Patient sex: M
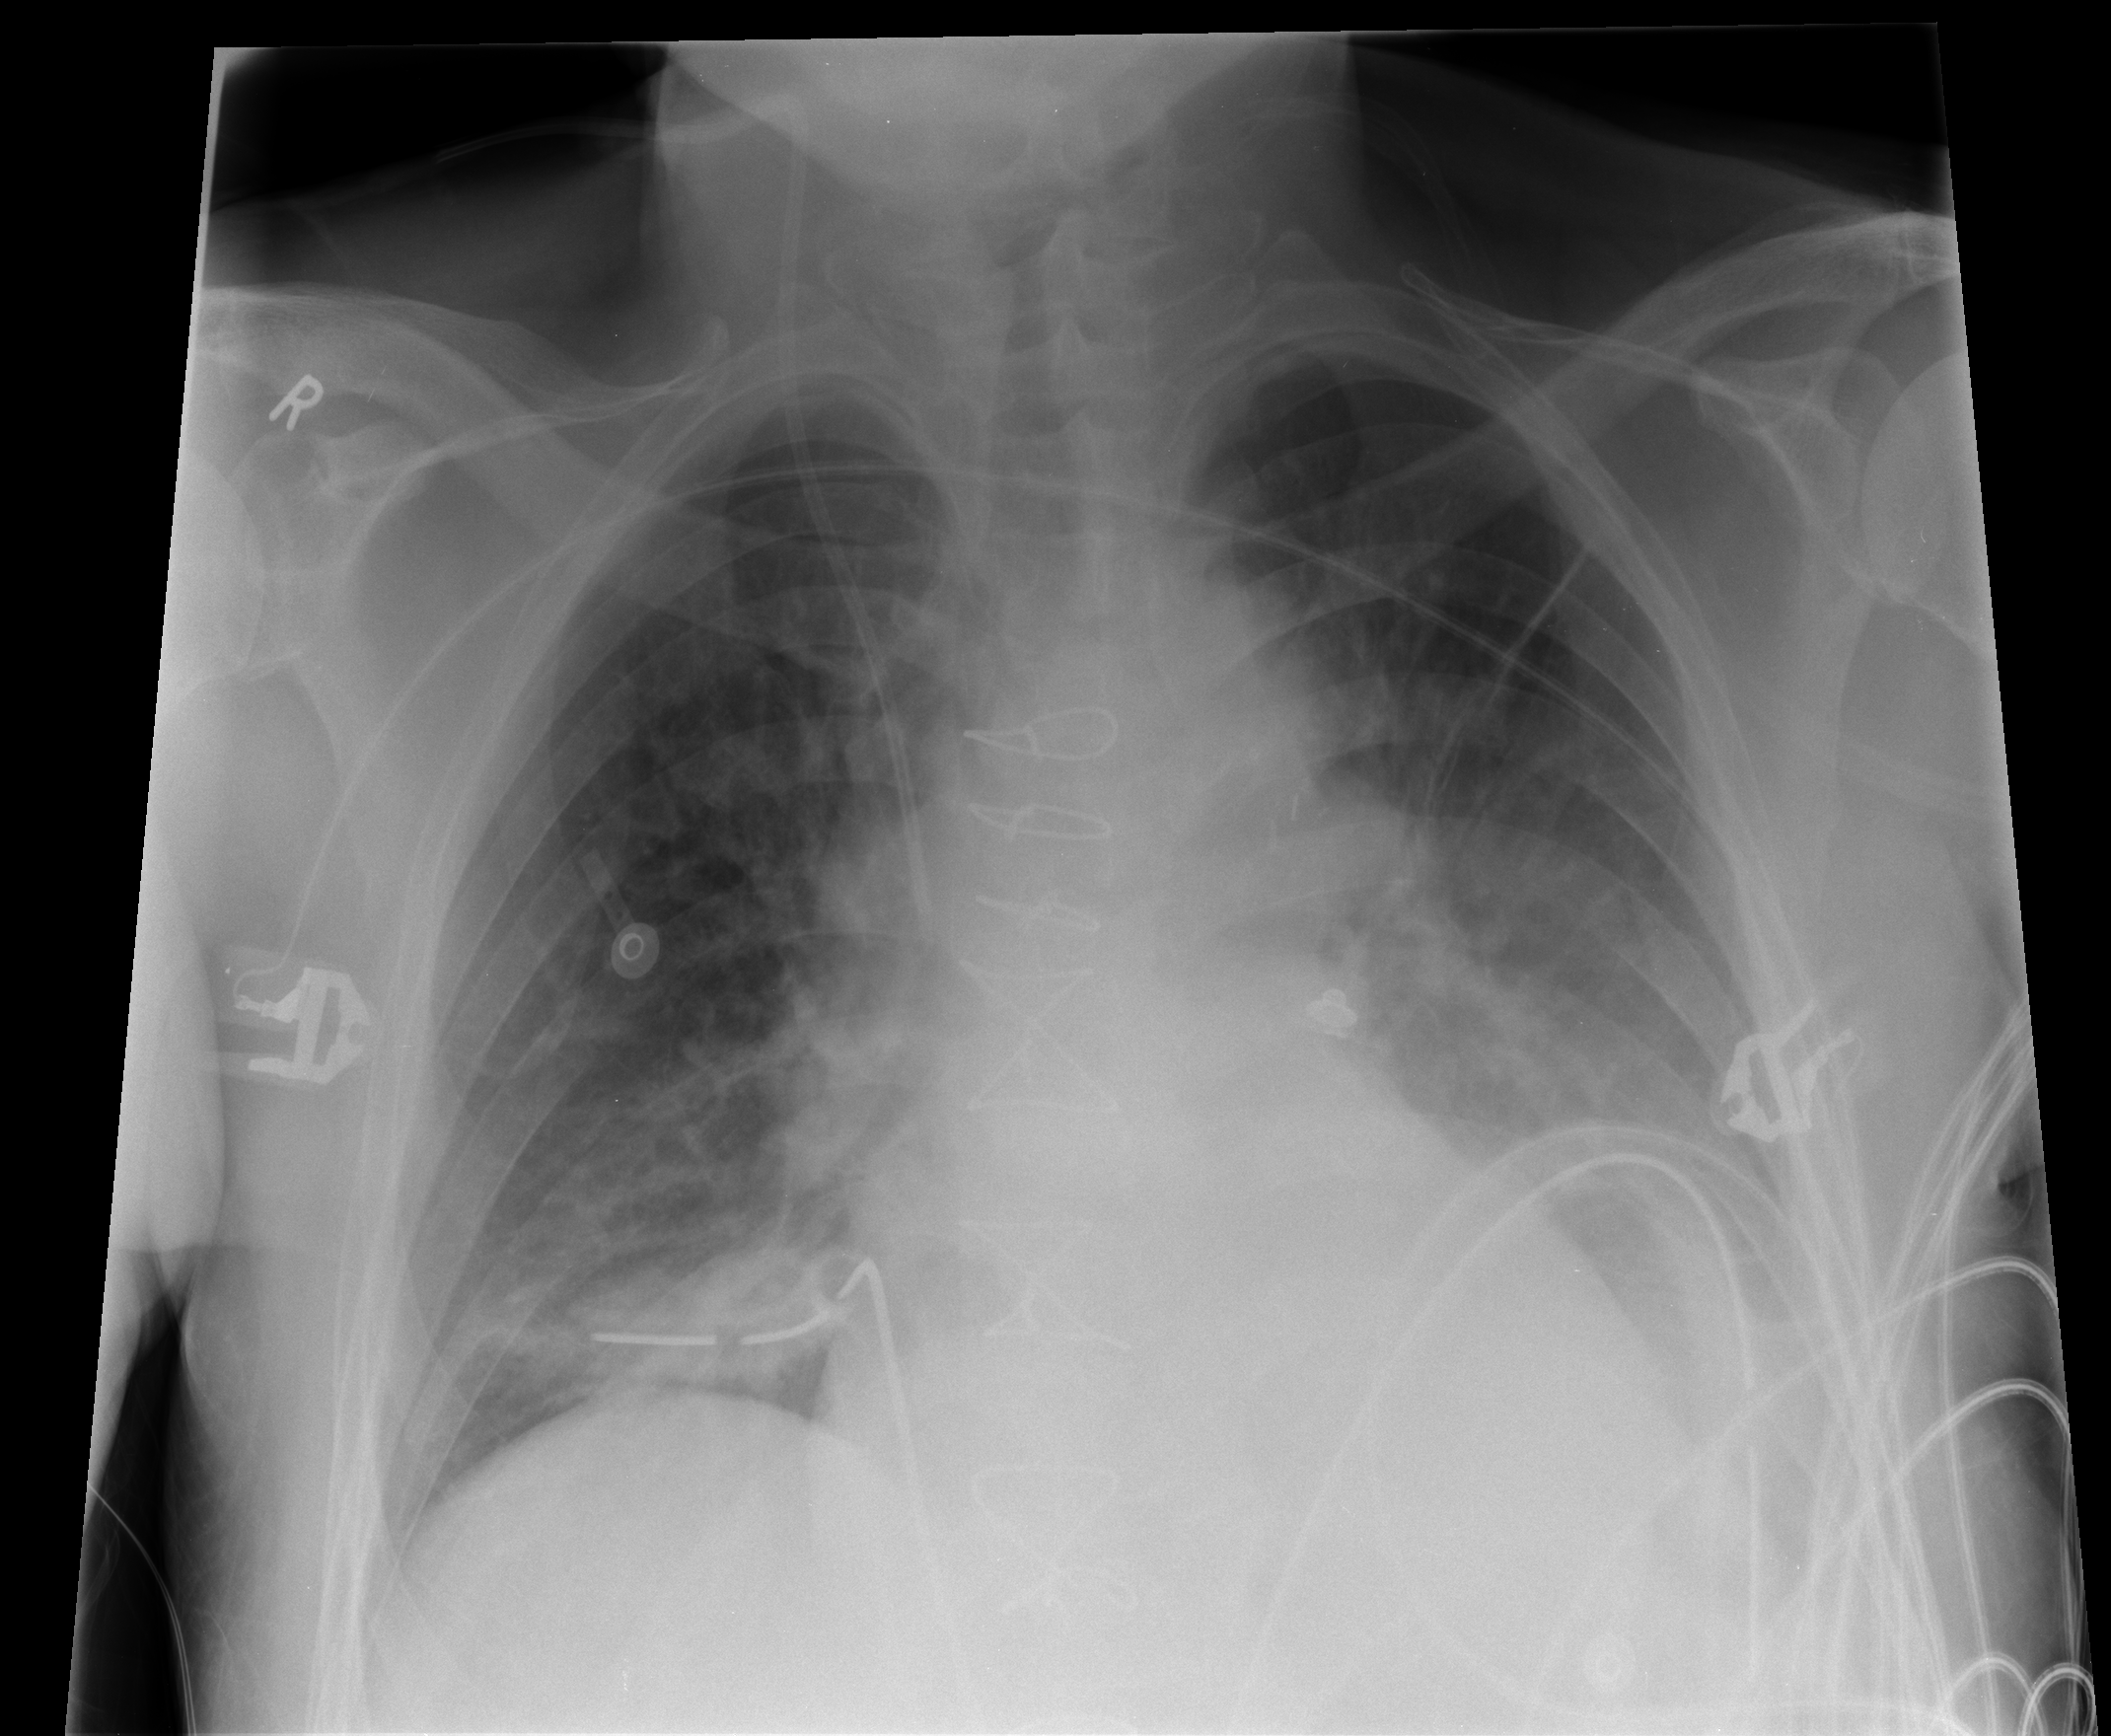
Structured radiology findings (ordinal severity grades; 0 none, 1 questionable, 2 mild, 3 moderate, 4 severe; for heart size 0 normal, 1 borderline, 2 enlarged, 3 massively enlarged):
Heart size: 1
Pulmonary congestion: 2
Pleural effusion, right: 1
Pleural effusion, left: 2
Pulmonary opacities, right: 0
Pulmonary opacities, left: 1
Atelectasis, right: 2
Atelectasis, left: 2